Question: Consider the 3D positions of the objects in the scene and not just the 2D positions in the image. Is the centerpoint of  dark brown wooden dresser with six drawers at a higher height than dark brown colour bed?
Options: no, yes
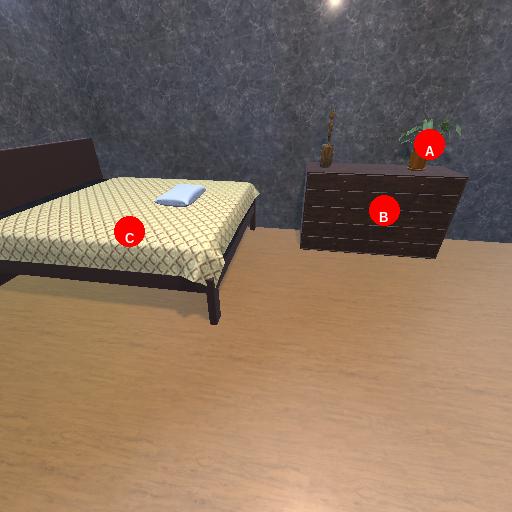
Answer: no